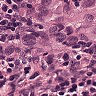
Metastatic tissue present: yes